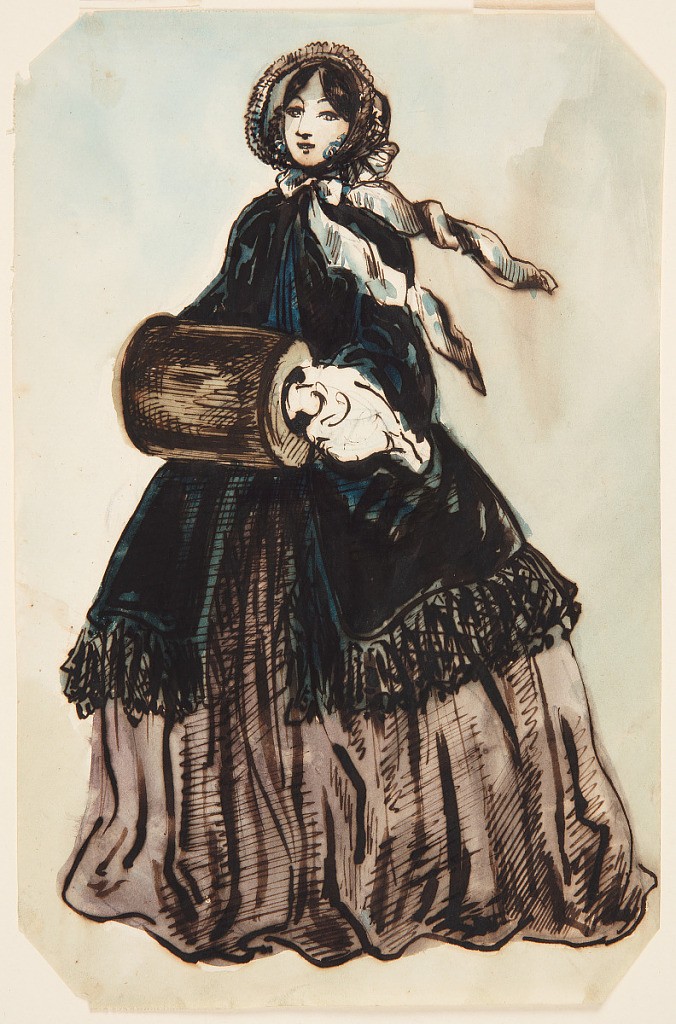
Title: La dame au châle (Lady in a Shawl)
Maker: Constantin Guys, French, 1802 – 1892
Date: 1840–60
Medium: Pen and brown ink, brush and purple, tan, and blue wash, graphite on white paper
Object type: Drawing
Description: Vertical rectangle, bevelled corners. Figure of a woman outside walking, facing three quarter view front, wearing a poke bonnet with blue ribbons, a black velvet three quarter coat edged with fringe, a grayish lavender skirt, and carrying a brown fur muff.